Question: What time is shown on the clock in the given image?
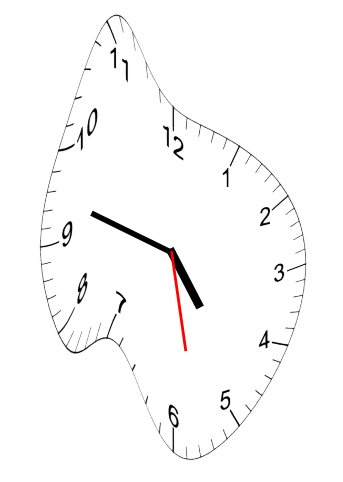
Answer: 04:47:28